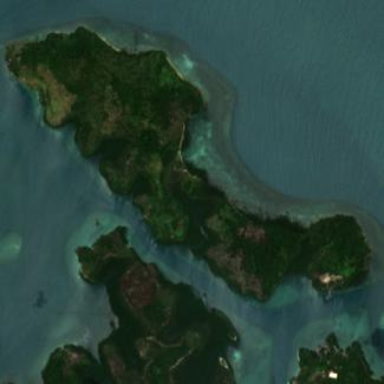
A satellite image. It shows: Island with natural coastline.